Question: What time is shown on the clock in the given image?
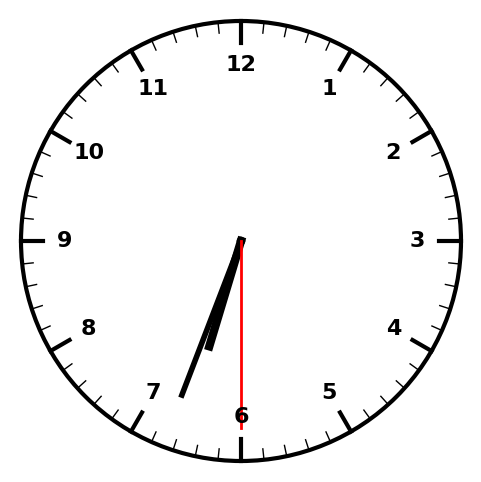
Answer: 06:33:30